Question: I'm working on Imgur API and I fetched some image links. In a gridview, i am showing all pictures but sometimes api gives ".gif" and picasso cannot load this animated pictures. I want to pass if its a gif which convertview didn't load. As you can see, I'dont want to that gray areas. Do you have any idea?
'''
@Override
public View getView(int position, View convertView, ViewGroup parent) {
if (null == convertView ) {
convertView = inflater.inflate(R.layout.listview_item_image, parent, false);
}
ImageView img = (ImageView) convertView.findViewById(R.id.im);
if(datas.get(position).getLink().endsWith(".jpg") ){
Picasso.with(context)
.load(datas.get(position).getLink())
.fit()
.into(img);
}else convertView.setVisibility(View.GONE);
return convertView;
}
'''
<URL>: []
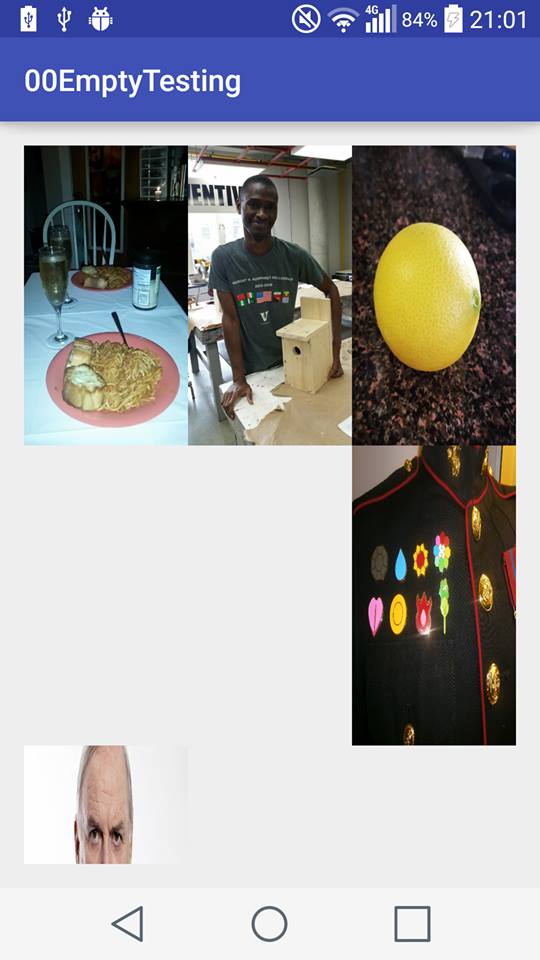
Answer: You must remove all objects which ends with .gif from the datas ArrayList, or you must not add them in the first place, you can give a condition while adding in ArrayList
'''
if(data.getLink().endsWith(".jpg"))
datas.add(data)
'''